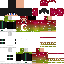
A female human skin with dark skin, wearing brown long hair dressed in a blue hoodie and black pants, featuring a closed mouth.